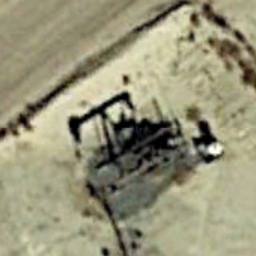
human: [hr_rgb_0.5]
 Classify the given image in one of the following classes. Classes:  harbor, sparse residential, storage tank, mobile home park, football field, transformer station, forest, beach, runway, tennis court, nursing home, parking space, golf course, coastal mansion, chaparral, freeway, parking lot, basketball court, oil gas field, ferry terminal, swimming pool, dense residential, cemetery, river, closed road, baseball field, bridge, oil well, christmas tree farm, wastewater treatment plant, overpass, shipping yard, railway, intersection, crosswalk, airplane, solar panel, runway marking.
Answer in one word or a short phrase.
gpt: oil well